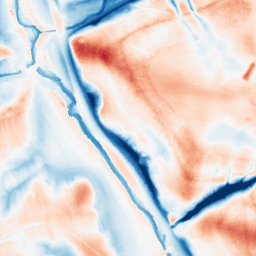
Category: edge_preserving
Decomposition family: guided
Decomposition parameters: radius: 16
eps: 0.01
Upsampling method: bicubic_3x
Upsampling parameters: scale: 3
Upsampling scale: 3